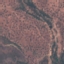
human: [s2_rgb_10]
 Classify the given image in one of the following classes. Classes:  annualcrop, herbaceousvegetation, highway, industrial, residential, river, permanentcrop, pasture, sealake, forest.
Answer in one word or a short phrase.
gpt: HerbaceousVegetation